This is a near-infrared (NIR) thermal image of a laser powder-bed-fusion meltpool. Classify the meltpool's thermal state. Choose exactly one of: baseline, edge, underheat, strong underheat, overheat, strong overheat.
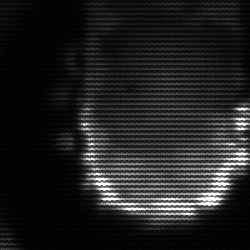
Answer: baseline